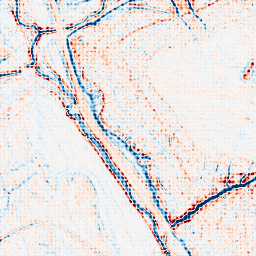
Category: edge_preserving
Decomposition family: bilateral
Decomposition parameters: d: 9
sigma_color: 25
sigma_space: 50
Upsampling method: sinc_blackman
Upsampling parameters: scale: 4
kernel_size: 4
Upsampling scale: 4